Field crop: tomato
Growth stage: 2
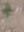
Species: solanum